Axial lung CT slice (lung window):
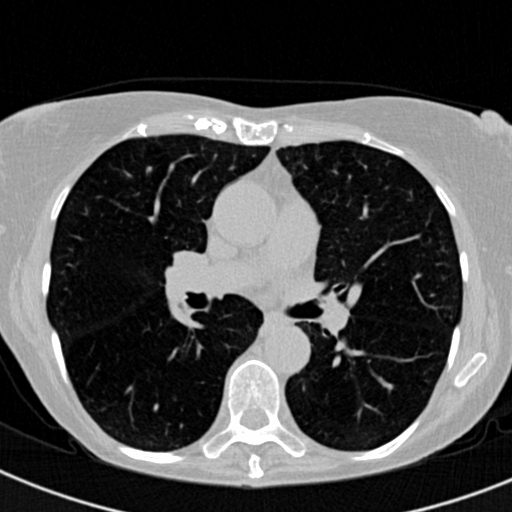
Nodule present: no